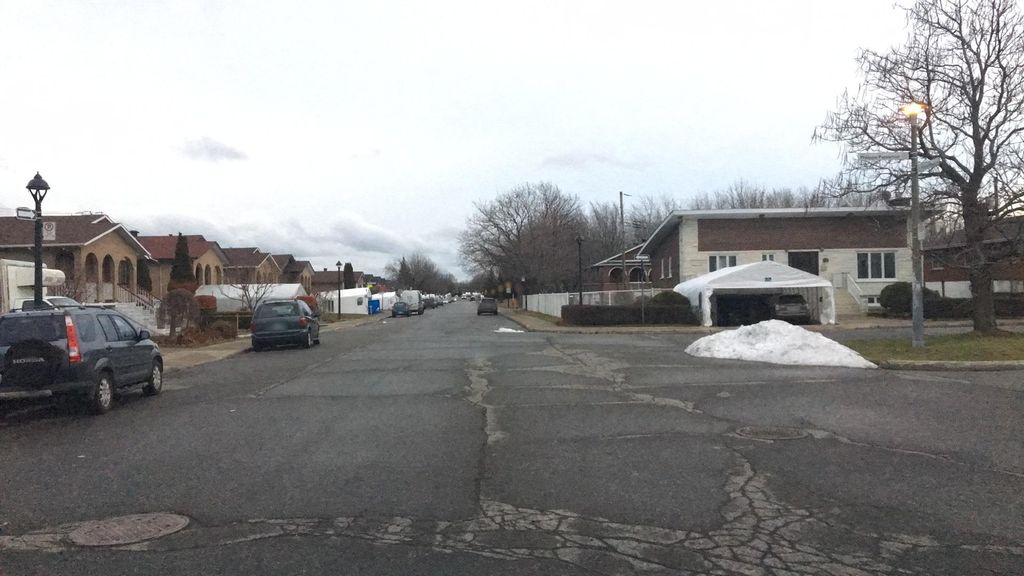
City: montreal